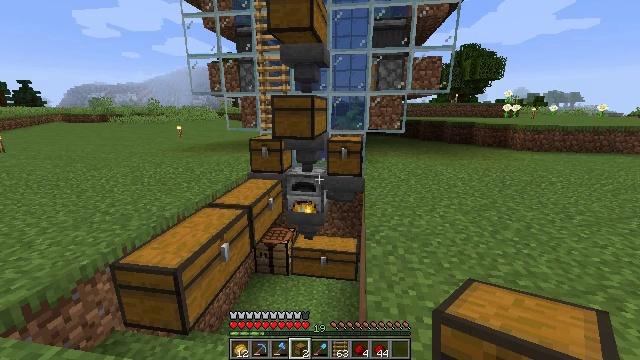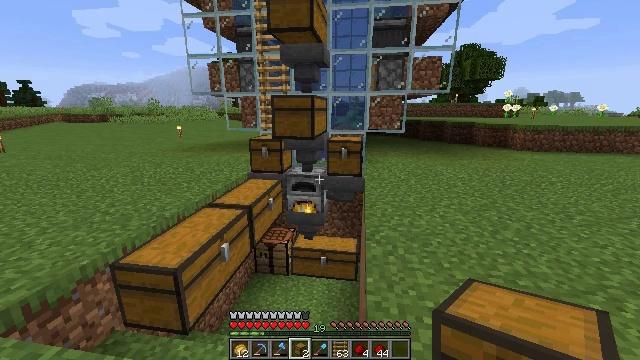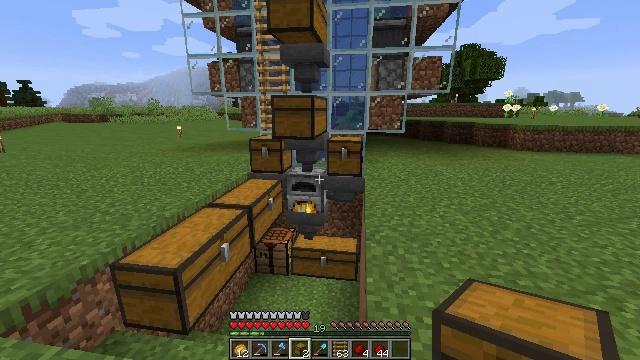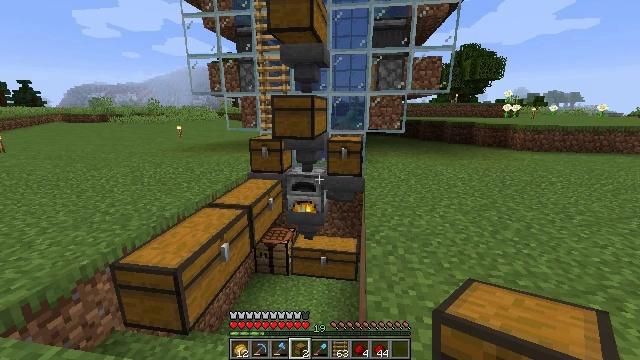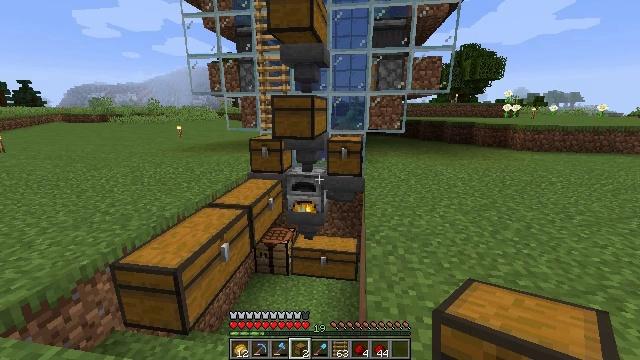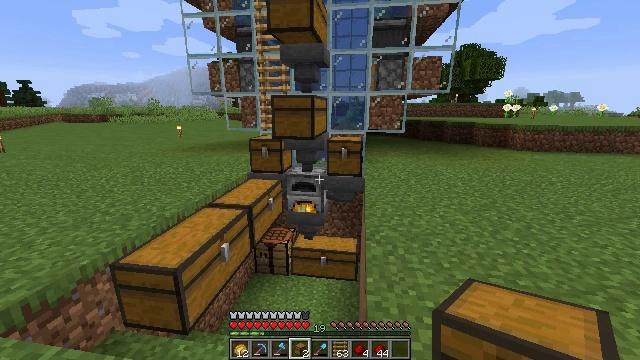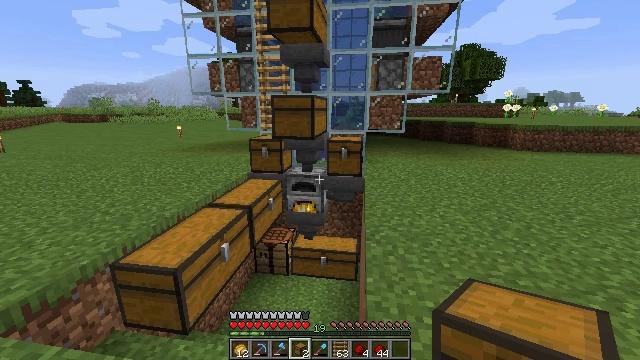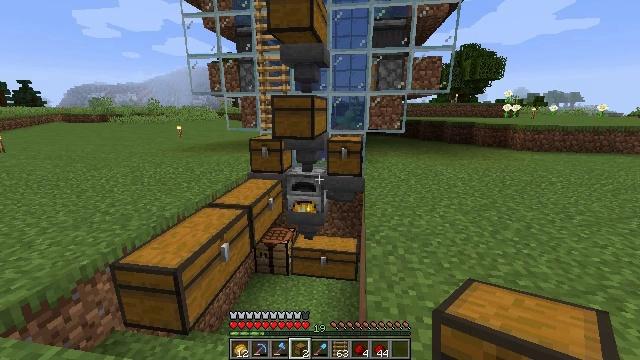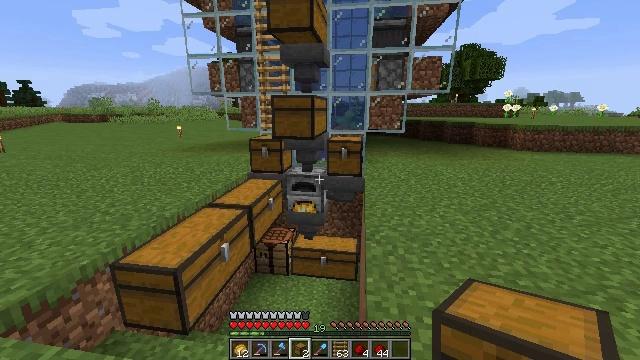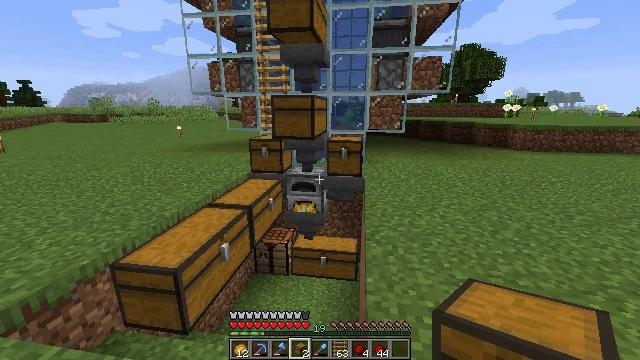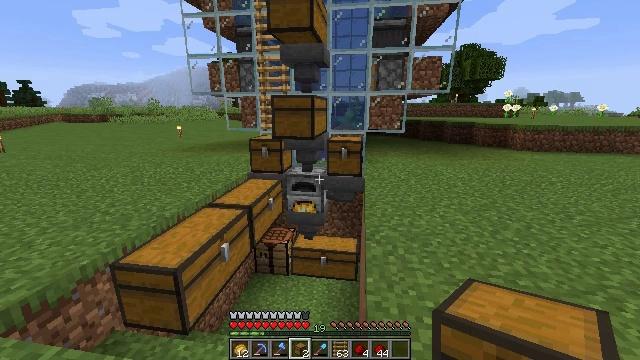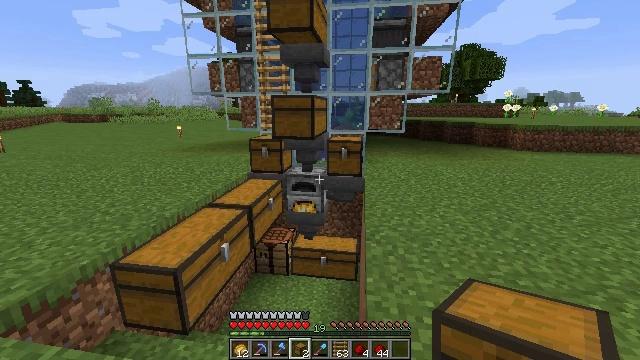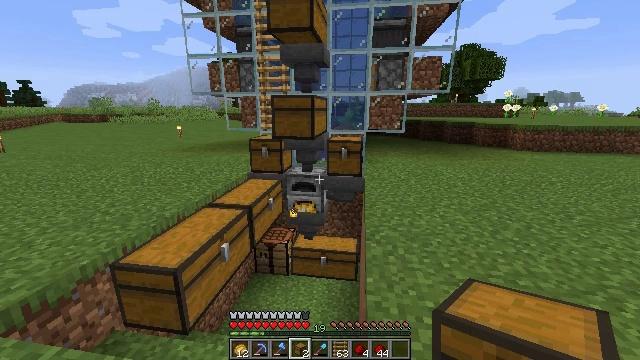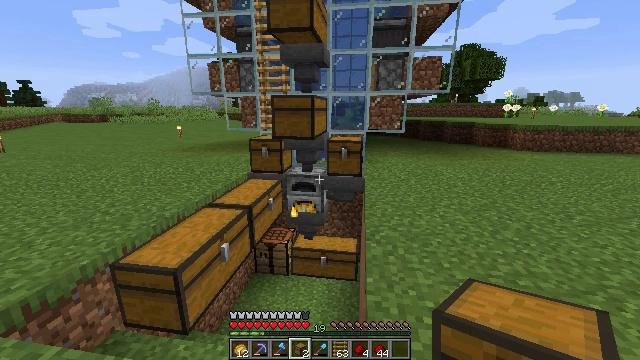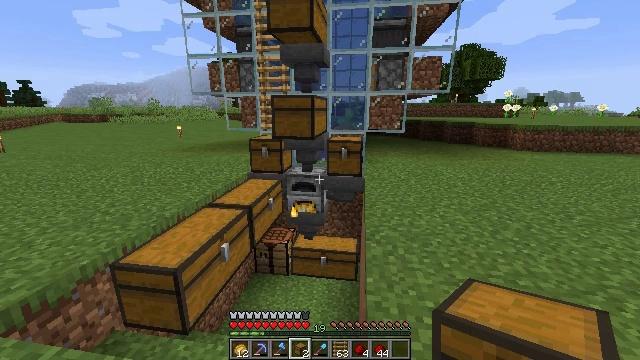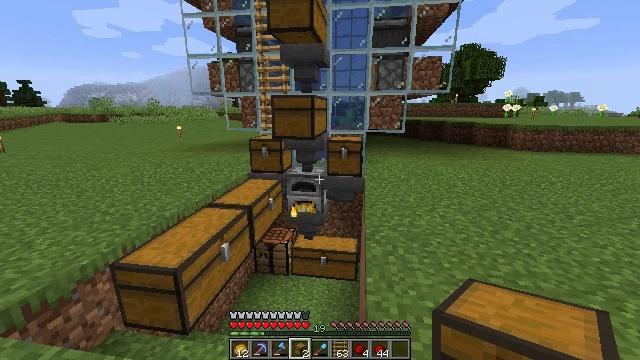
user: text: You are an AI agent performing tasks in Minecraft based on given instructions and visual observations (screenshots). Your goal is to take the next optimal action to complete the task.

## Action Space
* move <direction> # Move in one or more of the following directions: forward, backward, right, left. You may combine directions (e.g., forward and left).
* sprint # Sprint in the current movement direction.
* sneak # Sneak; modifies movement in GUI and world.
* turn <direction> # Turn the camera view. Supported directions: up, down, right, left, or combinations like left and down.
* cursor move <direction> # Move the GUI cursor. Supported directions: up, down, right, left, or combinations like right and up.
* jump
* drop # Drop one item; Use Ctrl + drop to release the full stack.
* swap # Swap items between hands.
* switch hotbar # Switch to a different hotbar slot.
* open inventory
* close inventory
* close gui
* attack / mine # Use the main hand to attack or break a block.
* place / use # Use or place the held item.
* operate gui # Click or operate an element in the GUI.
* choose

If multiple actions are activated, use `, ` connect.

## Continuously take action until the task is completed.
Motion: motion action
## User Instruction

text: Break the chest to retrieve items inside.
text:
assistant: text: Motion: no_op
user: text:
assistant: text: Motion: no_op
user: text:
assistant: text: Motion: no_op
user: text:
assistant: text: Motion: no_op
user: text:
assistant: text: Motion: no_op
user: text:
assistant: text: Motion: no_op
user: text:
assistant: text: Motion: no_op
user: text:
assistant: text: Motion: no_op
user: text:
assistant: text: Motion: no_op
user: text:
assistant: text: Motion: no_op
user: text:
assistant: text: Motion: no_op
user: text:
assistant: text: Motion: no_op
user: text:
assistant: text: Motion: no_op
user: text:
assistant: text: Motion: no_op
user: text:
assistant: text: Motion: no_op
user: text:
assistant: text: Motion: no_op
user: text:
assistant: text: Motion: no_op
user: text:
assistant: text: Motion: no_op
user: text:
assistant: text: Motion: no_op
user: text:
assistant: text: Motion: no_op
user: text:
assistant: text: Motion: no_op
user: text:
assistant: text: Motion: no_op
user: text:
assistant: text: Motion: turn down
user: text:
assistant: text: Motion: turn down
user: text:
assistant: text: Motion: turn left and down
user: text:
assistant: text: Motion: turn left and down
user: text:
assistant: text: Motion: turn left and down
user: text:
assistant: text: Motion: turn left and down
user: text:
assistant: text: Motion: no_op
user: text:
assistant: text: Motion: no_op